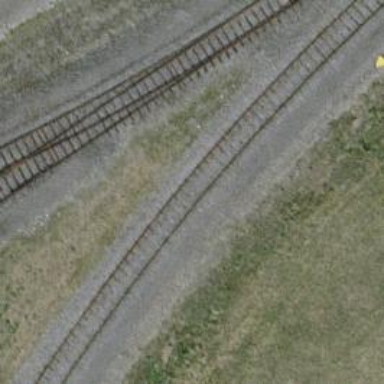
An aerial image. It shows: Single railway spur track.